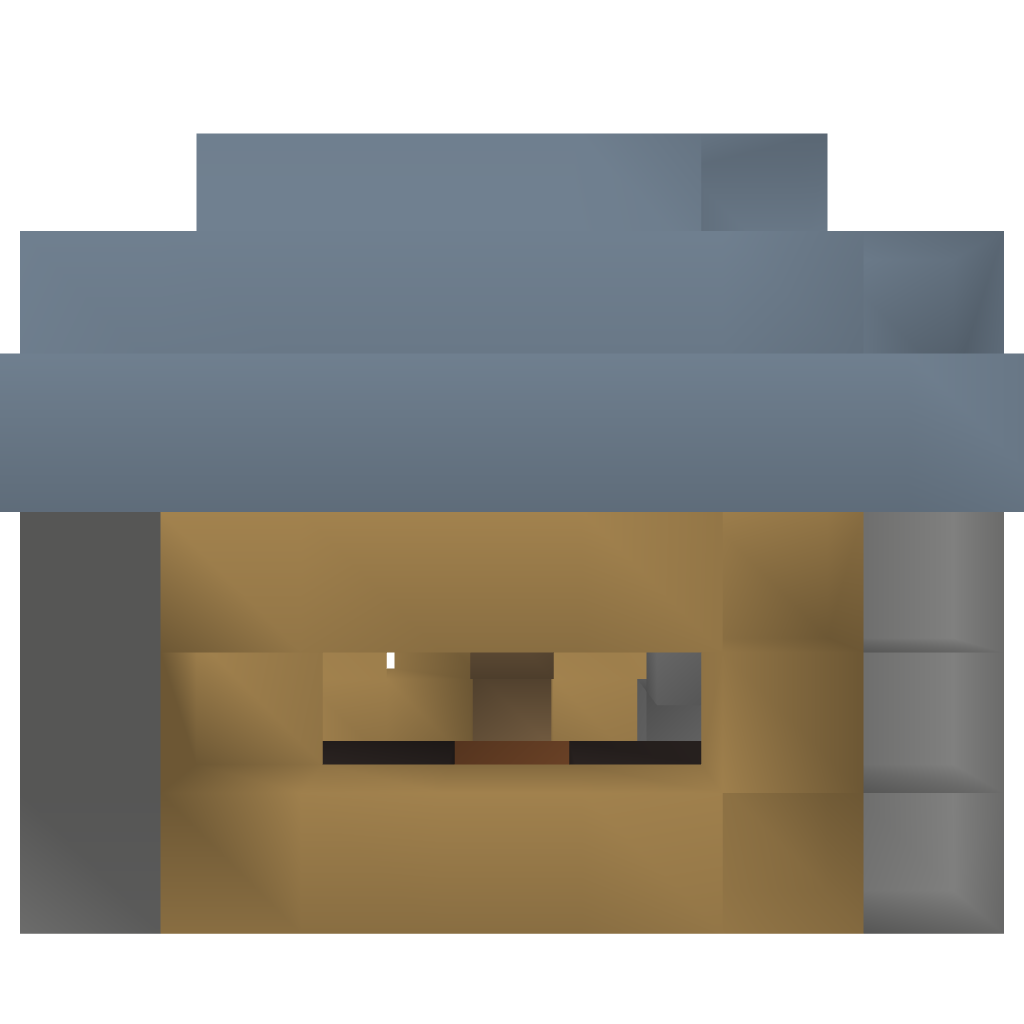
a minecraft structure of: Simple small house